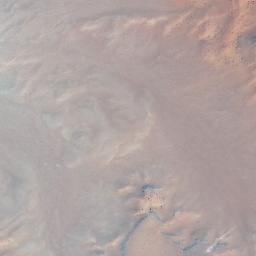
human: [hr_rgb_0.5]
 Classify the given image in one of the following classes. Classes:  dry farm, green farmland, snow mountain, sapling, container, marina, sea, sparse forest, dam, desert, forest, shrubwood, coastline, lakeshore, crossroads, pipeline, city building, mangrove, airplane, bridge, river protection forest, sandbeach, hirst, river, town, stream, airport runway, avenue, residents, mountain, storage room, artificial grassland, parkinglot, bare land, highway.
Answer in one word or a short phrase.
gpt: desert